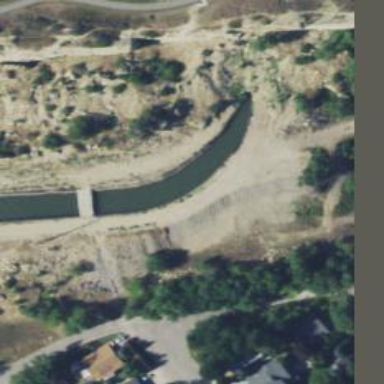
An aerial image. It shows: Canal.